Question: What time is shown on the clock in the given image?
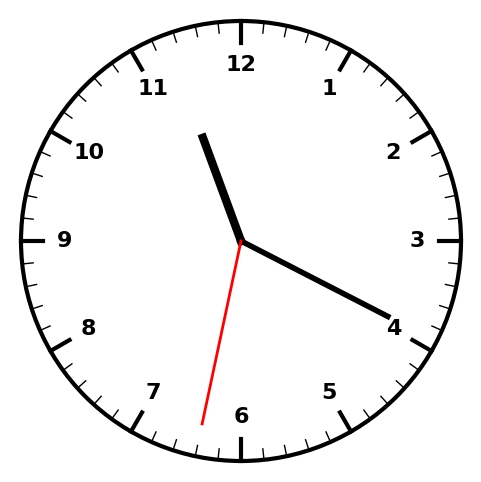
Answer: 11:19:32